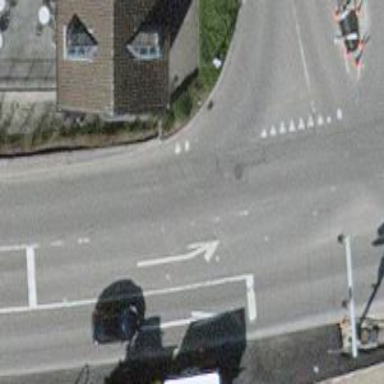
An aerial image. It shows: Asphalt road with sidewalks on both sides. The road is classified as primary highway.